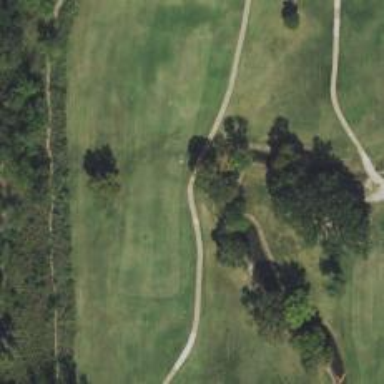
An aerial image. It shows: Golf cartpath that is also road path.